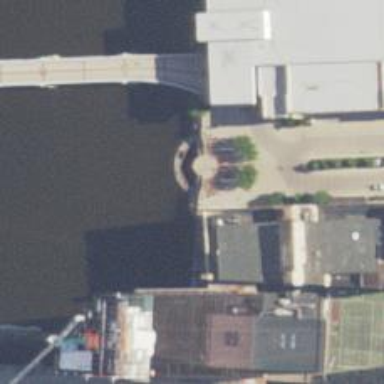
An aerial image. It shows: Footway bridge.